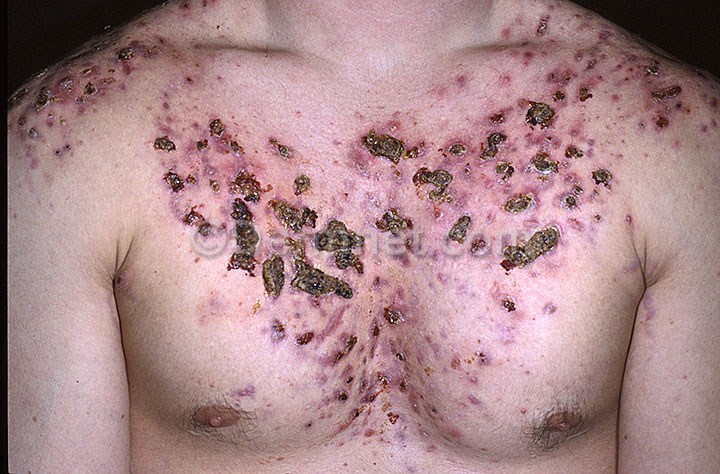
Disease: Acne and Rosacea Photos